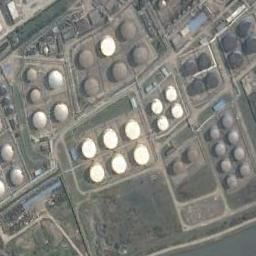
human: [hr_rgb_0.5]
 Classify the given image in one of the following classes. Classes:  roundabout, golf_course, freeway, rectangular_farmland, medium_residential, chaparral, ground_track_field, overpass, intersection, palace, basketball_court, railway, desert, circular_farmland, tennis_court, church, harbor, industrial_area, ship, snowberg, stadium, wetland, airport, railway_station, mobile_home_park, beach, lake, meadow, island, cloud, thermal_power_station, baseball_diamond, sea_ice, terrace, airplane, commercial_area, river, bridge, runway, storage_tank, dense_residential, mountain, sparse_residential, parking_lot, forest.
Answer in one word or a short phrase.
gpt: storage_tank